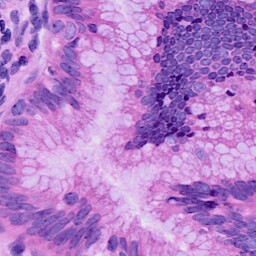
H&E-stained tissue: Cervix